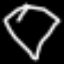
Label: diamond